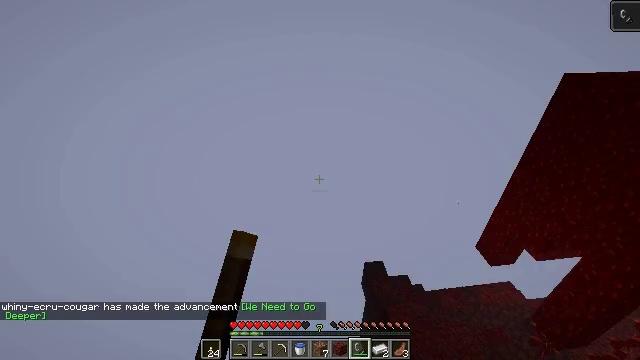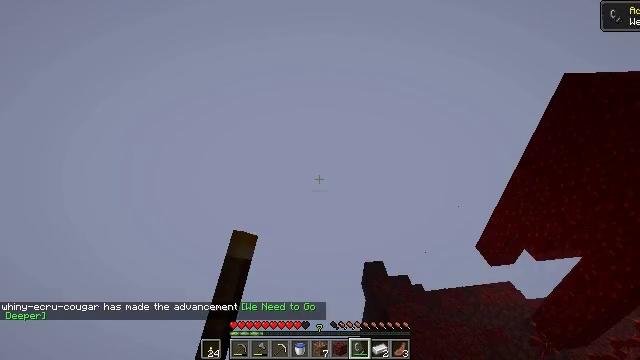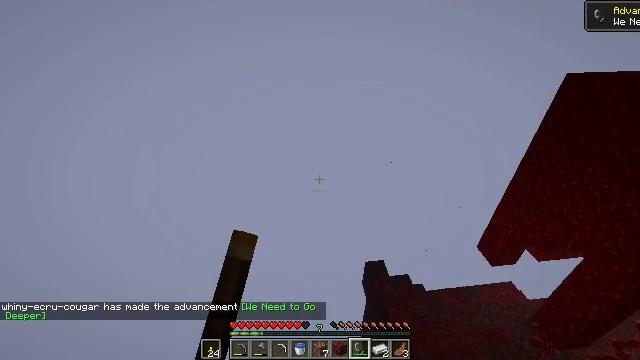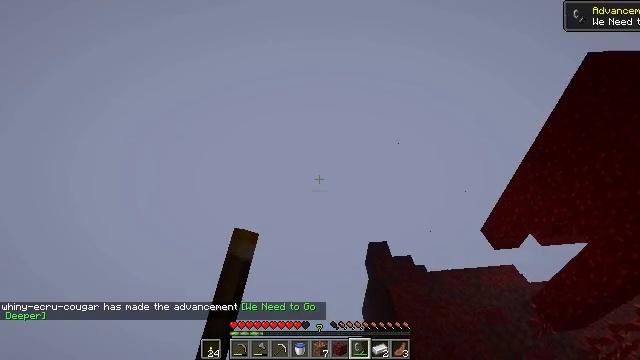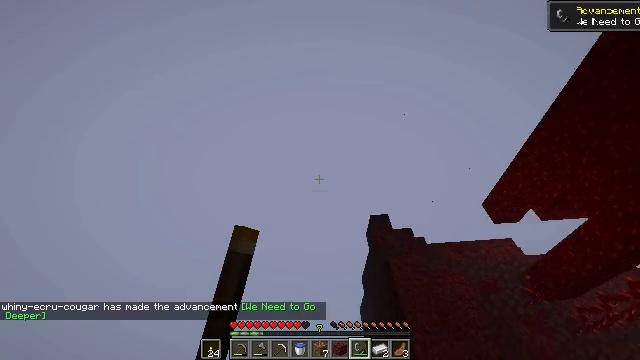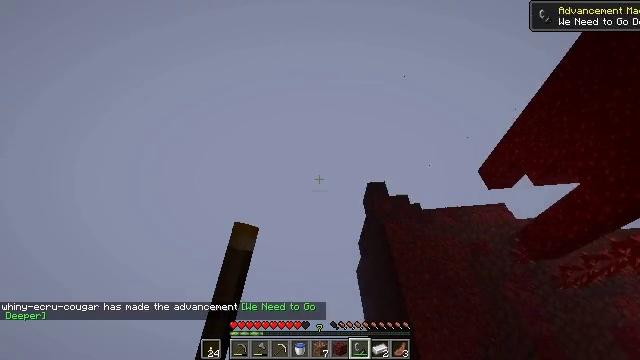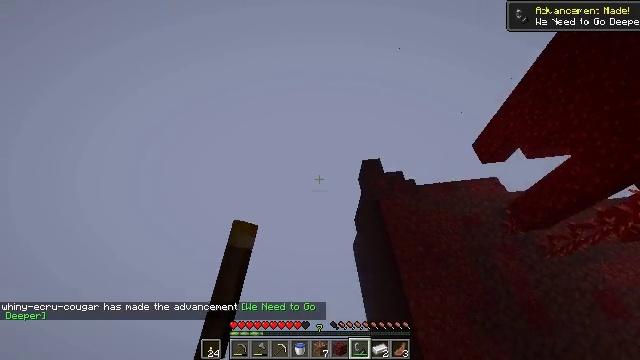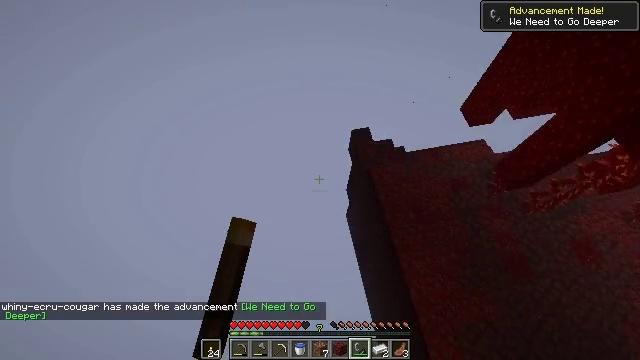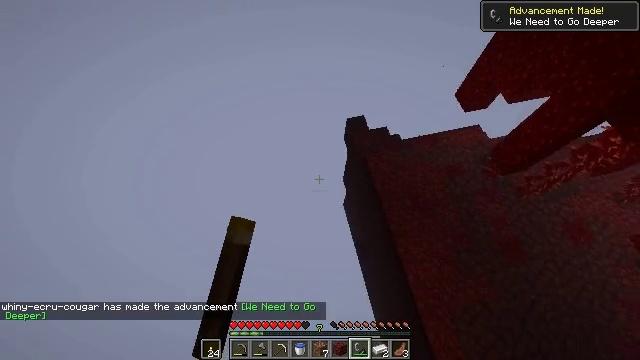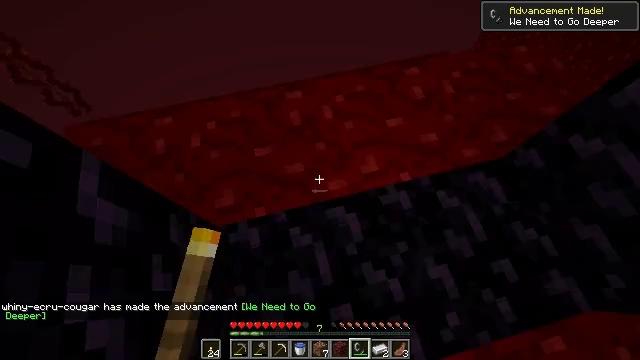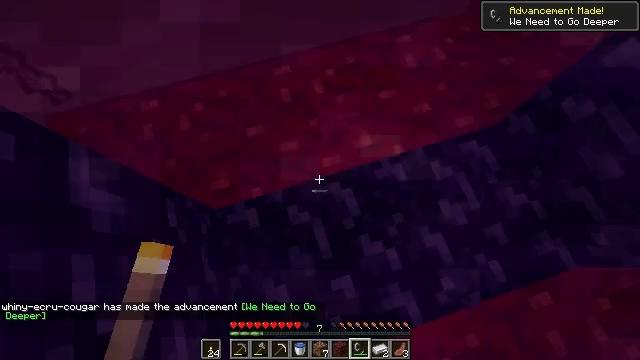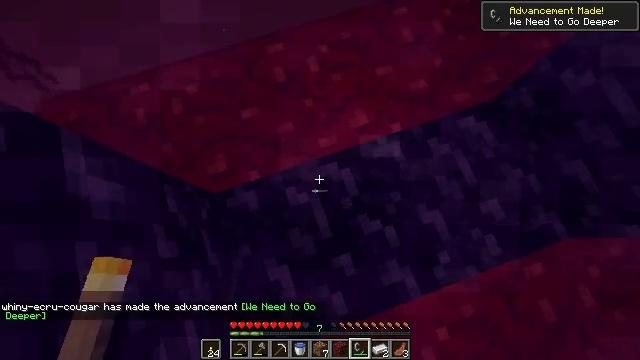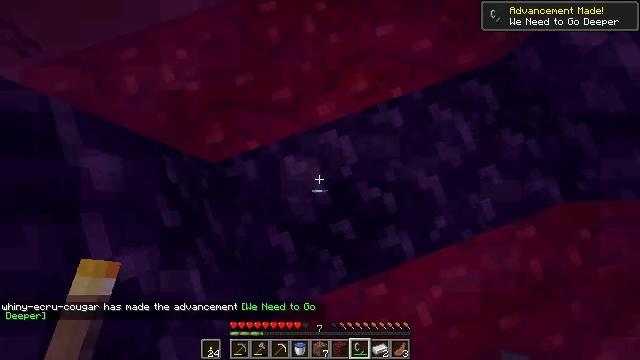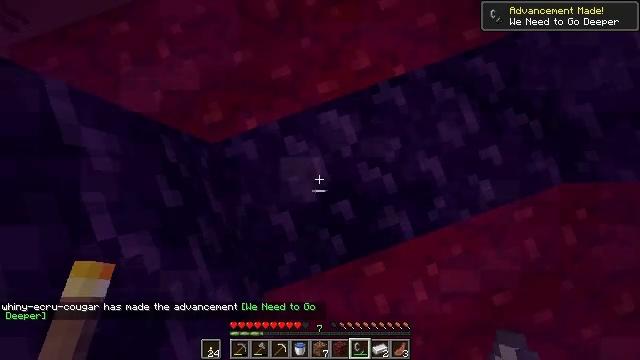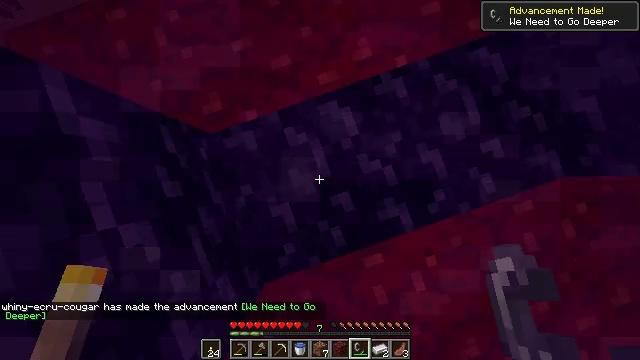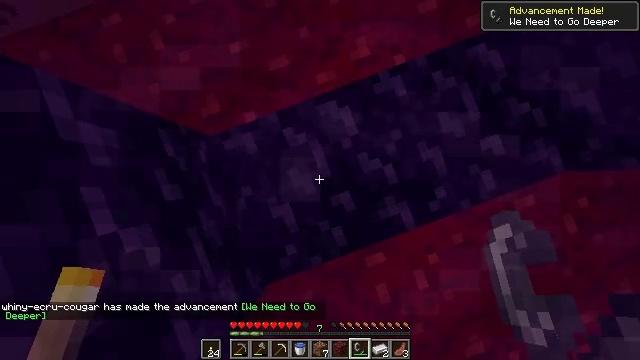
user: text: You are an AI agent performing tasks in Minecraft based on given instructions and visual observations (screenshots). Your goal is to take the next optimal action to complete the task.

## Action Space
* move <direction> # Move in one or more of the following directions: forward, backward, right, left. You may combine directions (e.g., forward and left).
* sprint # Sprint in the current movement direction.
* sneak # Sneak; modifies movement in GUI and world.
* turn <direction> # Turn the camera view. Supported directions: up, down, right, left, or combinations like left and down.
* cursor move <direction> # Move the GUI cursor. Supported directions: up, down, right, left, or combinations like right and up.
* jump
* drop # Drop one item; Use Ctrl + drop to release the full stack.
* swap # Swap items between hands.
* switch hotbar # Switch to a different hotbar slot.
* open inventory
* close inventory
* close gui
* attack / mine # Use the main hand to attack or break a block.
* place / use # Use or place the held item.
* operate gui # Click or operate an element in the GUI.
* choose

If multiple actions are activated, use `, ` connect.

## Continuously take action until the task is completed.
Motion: motion action
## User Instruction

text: Harvest crimson stem blocks.
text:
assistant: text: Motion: no_op
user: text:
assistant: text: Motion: no_op
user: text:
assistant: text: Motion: turn left and down
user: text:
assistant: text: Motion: turn down
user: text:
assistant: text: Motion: turn down
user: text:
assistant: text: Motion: turn right and down
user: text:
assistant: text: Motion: turn right and down
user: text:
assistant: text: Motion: turn right and down
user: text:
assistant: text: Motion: turn right and down
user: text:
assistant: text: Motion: turn right and down
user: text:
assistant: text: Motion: turn right and down
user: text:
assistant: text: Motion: turn down
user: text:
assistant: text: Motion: turn down
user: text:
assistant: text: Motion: turn down
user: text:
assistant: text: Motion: turn right and down
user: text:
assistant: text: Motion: no_op
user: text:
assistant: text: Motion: no_op
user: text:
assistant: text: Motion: turn right and up
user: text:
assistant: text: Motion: turn right and up
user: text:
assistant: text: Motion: turn right and up
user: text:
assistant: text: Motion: turn right and up
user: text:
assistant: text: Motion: turn up
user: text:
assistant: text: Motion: turn left and up
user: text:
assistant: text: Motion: turn left and up
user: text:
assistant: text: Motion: turn left and up
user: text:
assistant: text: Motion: turn left and up
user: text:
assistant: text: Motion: move forward, turn left and up
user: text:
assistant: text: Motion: move forward
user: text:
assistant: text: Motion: move forward
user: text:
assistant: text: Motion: move forward